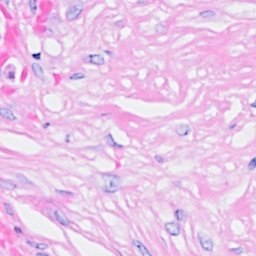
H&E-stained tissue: Breast